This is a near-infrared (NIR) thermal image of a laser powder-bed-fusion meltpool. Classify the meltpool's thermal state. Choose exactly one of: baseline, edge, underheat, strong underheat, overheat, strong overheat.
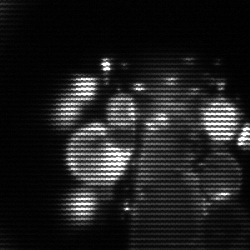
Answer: baseline